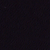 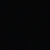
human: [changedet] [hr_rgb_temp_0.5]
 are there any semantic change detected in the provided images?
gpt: No change was made.